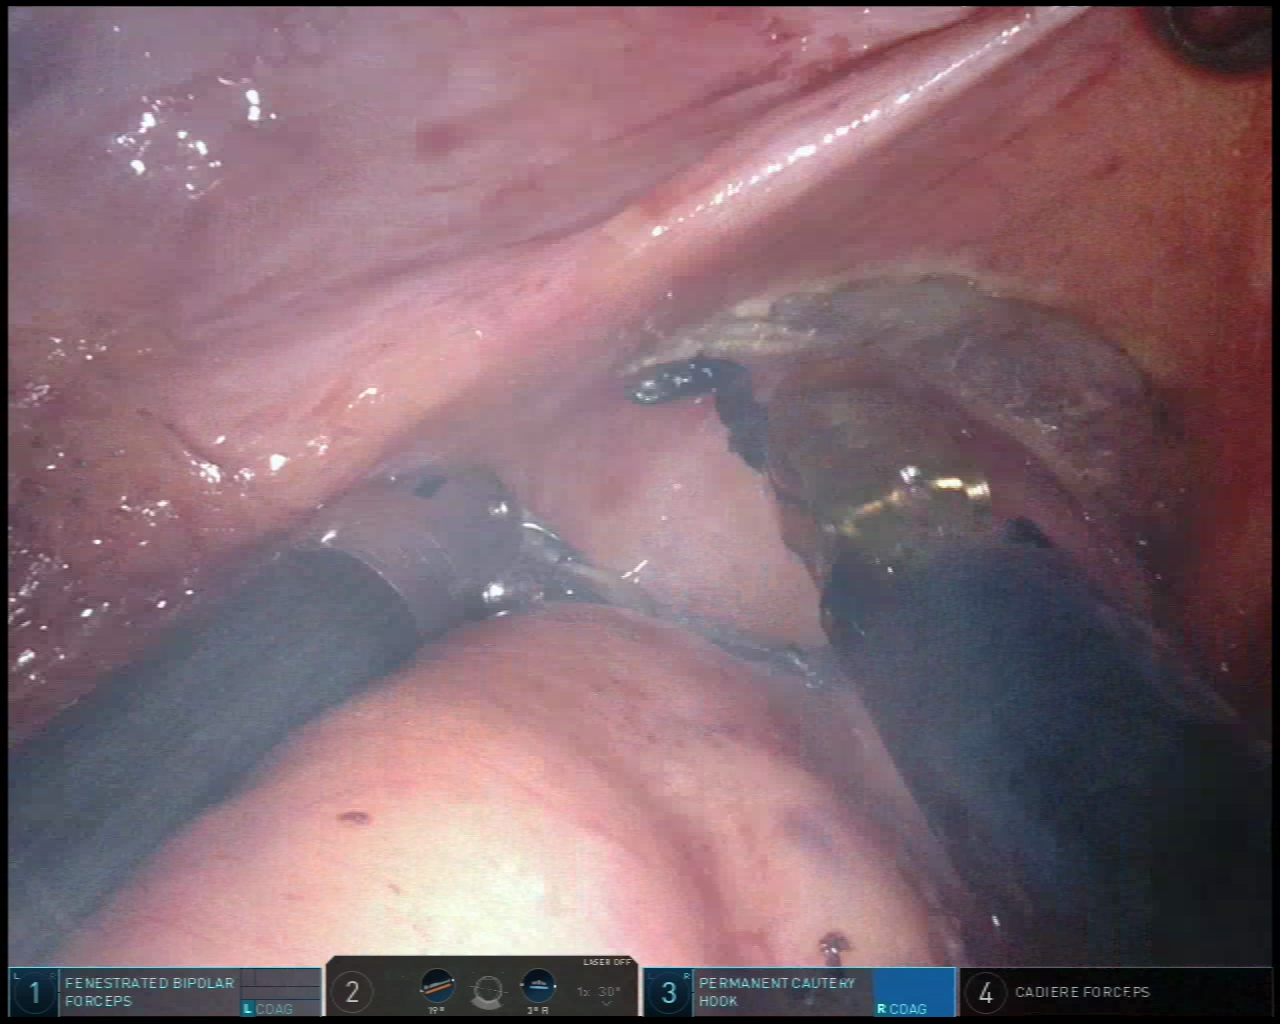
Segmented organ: vesicular_glands
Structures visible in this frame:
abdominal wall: no
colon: no
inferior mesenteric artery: no
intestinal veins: no
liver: no
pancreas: no
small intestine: no
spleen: no
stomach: no
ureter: no
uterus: no
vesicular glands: yes